Question: I'm trying to internationalize my app, with xcode 4.6, but unfortunately the app keeps running in the same language in which I started building it (italian).
I have added the extra language (english) and new storyboards and InfoPlist files have been created, however it is not working. Here's a picture that shows the files that have been created:

The simulator (v. 5.0) is running in english, so I thought the app would do the same once the english language had been added. However it still runs in italian.
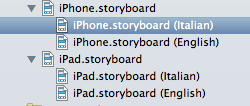
Answer: As suggested in my <URL> I would first remove the app from the simulator and then clean the build folder by holding option and choosing from the menu "Clean Build Folder ...".
After that rebuild your app. This helped me in some cases.